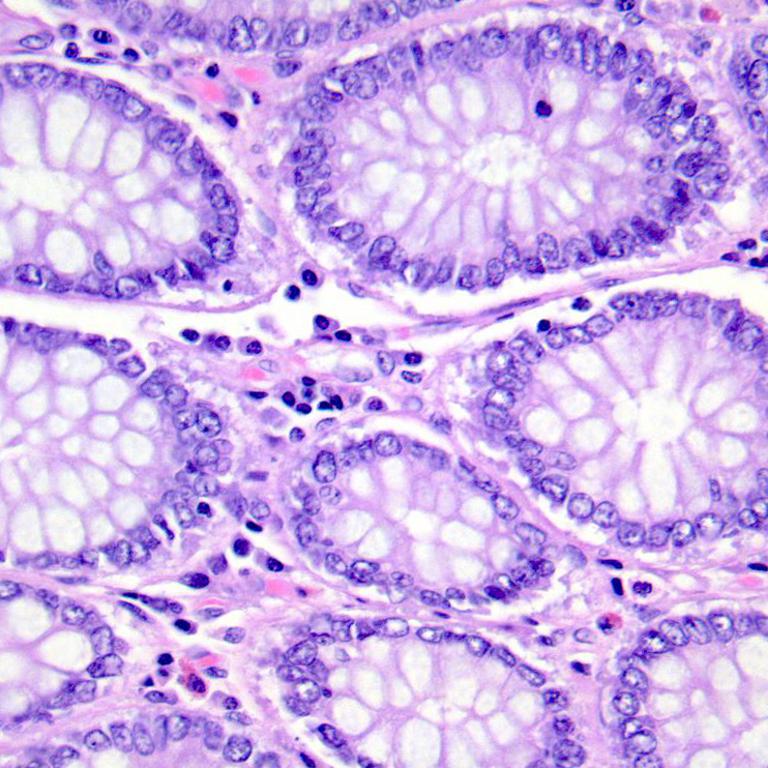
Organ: colon
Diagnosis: benign